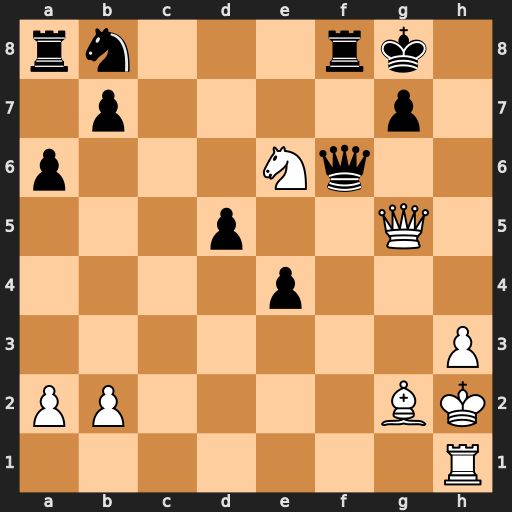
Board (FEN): rn3rk1/1p4p1/p3Nq2/3p2Q1/4p3/7P/PP4BK/7R
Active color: w
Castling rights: -
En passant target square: -
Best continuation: Qxd5 Qf5 Rf1 Qxd5 Rxf8+ Kh7 Bxe4+ Qxe4 Ng5+ Kg6 Nxe4